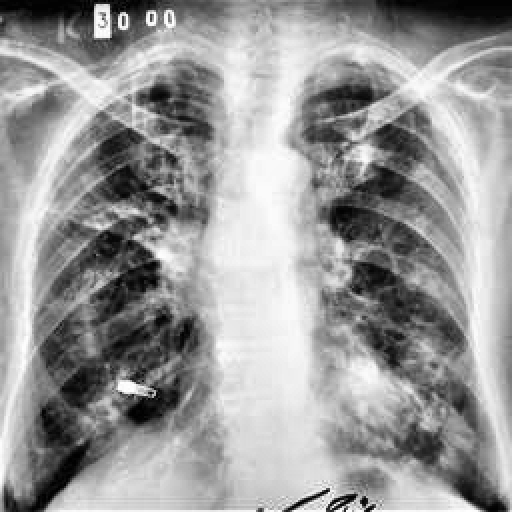
Finding: TUBERCULOSIS